Brain MRI, t2w sequence, axial 2D slice.
Patient: age 28, sex M, weight 90 kg, height 1.9 m
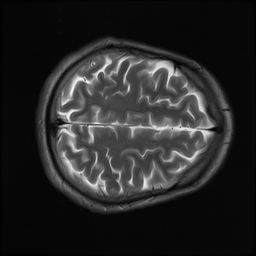